Question: as i explained everything in title then i will just provide you guys with code i have for now, i've been trying to reach what i want for so long but no luck....
It is acting like responsive but i want to keep it in place even it's resized...
Screenshot
'''
<!DOCTYPE html>
<html>
<head>
<title>
Home
</title>
<style>
body {
font-family: 'Lucida Grande', 'Helvetica Neue', Helvetica, Arial, sans-serif;
padding: 20px 50px 150px;
margin: 0 0 0 0;
font-size: 13px;
text-align: center;
}
#content1{
//float: left;
width: 300px;
height: 740px;
margin-left: 50px;
}
#content2{
//float: right;
margin-right: 50px;
width: 300px;
height: 300px;
}
#content3{
width: 740px;
height: 740px;
}
.content{
margin: 20px 100px auto auto;
display: inline-block;
background-color: #F0F0F0;
}
#navbar{
margin: 10px auto auto auto;
min-width: 120px;
min-height: 120px;
}
#navbar-menu{
}
#navbar-menu ul {
text-align: left;
display: inline;
margin: 0;
padding: 15px 4px 17px 0;
list-style: none;
-webkit-box-shadow: 0 0 5px rgba(0, 0, 0, 0.15);
-moz-box-shadow: 0 0 5px rgba(0, 0, 0, 0.15);
box-shadow: 0 0 5px rgba(0, 0, 0, 0.15);
}
#navbar-menu ul li {
font: bold 12px/18px sans-serif;
display: inline-block;
margin-right: -4px;
position: relative;
padding: 15px 20px;
background: #fff;
cursor: pointer;
-webkit-transition: all 0.2s;
-moz-transition: all 0.2s;
-ms-transition: all 0.2s;
-o-transition: all 0.2s;
transition: all 0.2s;
}
#navbar-menu ul li:hover {
background: #555;
color: #fff;
}
#navbar-menu ul li ul {
padding: 0;
position: absolute;
top: 48px;
left: 0;
width: 150px;
-webkit-box-shadow: none;
-moz-box-shadow: none;
box-shadow: none;
display: none;
opacity: 0;
visibility: hidden;
-webkit-transiton: opacity 0.2s;
-moz-transition: opacity 0.2s;
-ms-transition: opacity 0.2s;
-o-transition: opacity 0.2s;
-transition: opacity 0.2s;
}
#navbar-menu ul li ul li {
background: #555;
display: block;
color: #fff;
text-shadow: 0 -1px 0 #000;
}
#navbar-menu ul li ul li:hover { background: #666; }
#navbar-menu ul li:hover ul {
display: block;
opacity: 1;
visibility: visible;
}
#navbar-menu ul li.active {
background: #555;
color: #fff;
}
</style>
</head>
<body background="../images/bg.png">
<div id="navbar">
<div id="navbar-menu">
<ul><li class="active">Home</li>
<li>About</li>
<li>
Projects
<ul>
<li>Web Design</li>
<li>Web Development</li>
</ul>
</li>
<li>Blog</li>
<li>Contact</li>
</ul>
</div>
</div>
<div id="content1" class="content">
<h1>ey</h1>
</div>
<div id="content2" class="content">
<h2>eye</h2>
</div>
<div id="content3" class="content">
<h3>eyey</h3>
</div>
</body>
</html>
'''
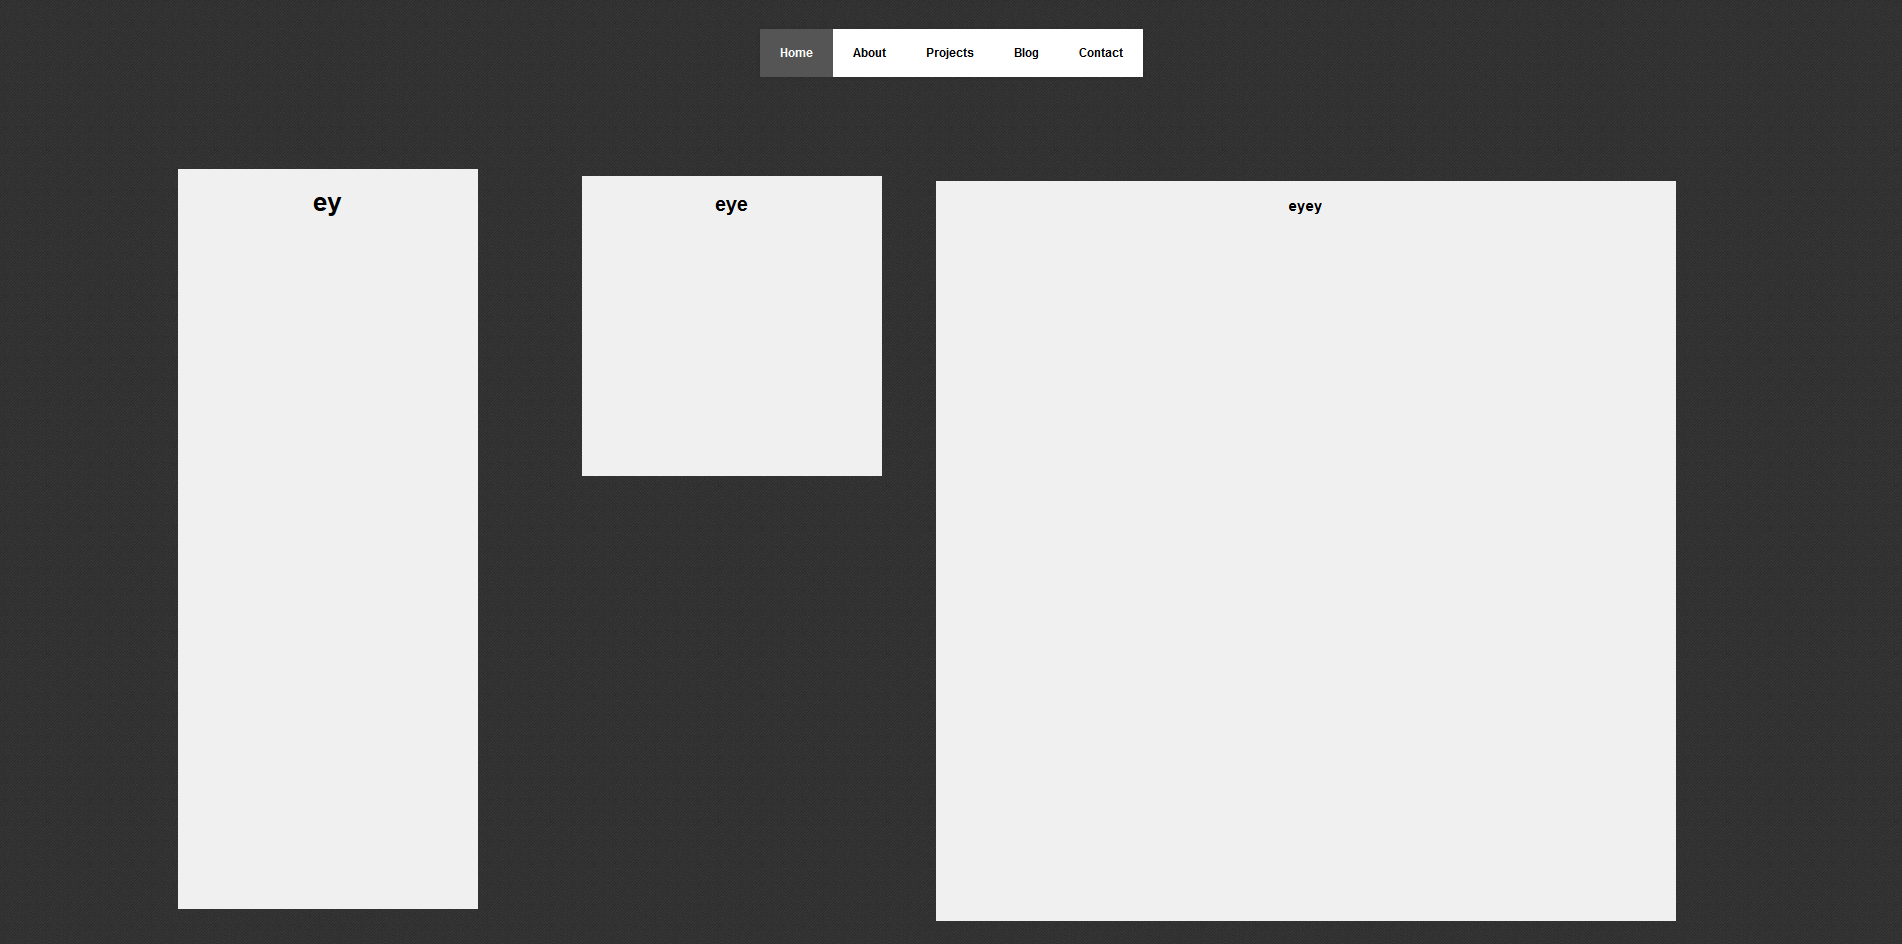
Answer: I have modified some of your CSS code:
'''
#content1{
width: 20%;
height: 740px;
}
#content2{
width: 20%;
height: 300px;
}
#content3{
width: 40%;
height: 740px;
}
.content{
margin-top:20px;
margin-left:5%;
display: inline-block;
float:left;
background-color: #F0F0F0;
}
'''
Replace the above code to your Style.